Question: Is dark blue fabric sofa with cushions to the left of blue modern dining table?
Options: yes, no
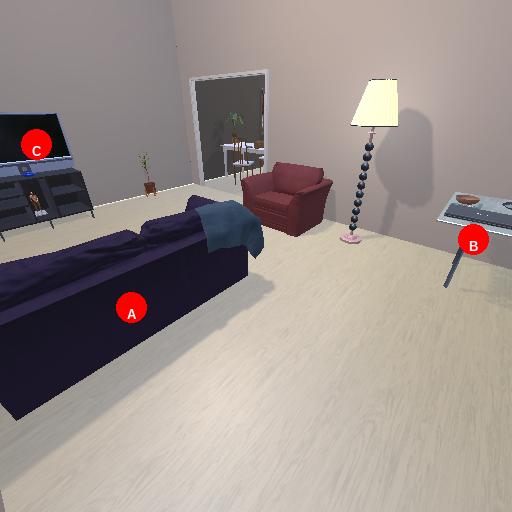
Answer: yes